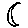
Label: moon